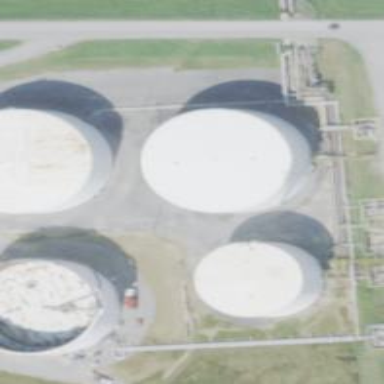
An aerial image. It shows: Storage tank with man-made structure.